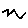
Label: zigzag